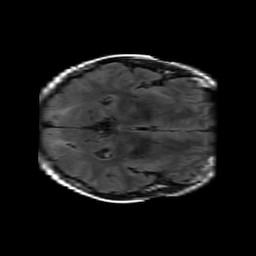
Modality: FLAIR
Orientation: axial
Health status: ill
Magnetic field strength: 3 T